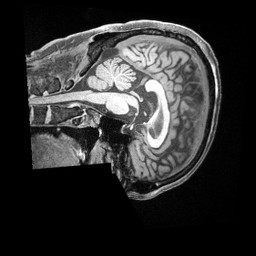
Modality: T1w
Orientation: sagittal
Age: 68
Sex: male
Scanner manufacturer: siemens
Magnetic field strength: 3 T
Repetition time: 2.5 s
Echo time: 0.00222 s